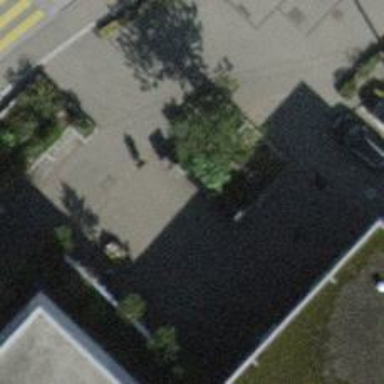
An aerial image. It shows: Bench for seating.